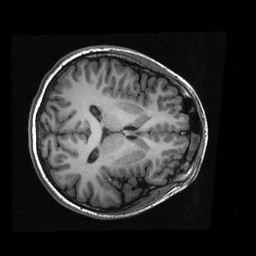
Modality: T1w
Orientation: axial
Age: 20
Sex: female